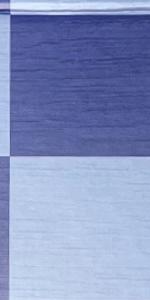
Label: Empty